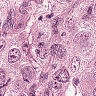
Metastatic tissue present: yes